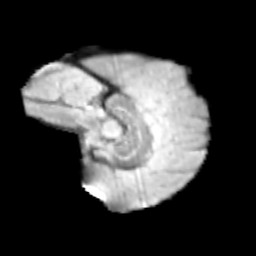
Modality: T2w
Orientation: sagittal
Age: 11
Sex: male
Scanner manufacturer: siemens
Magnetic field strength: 3 T
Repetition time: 3.8 s
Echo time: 0.07 s